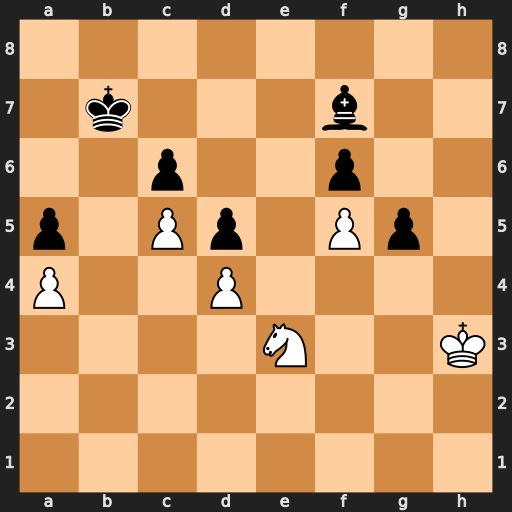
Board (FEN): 8/1k3b2/2p2p2/p1Pp1Pp1/P2P4/4N2K/8/8
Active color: w
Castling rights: -
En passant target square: -
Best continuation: Ng4 Bh5 Nxf6